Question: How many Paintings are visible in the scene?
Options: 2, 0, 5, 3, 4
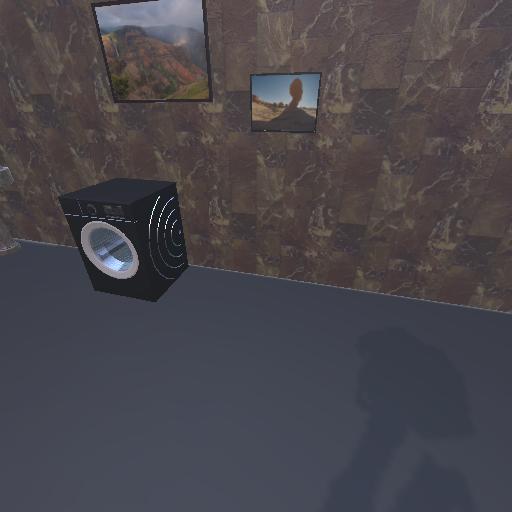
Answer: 2